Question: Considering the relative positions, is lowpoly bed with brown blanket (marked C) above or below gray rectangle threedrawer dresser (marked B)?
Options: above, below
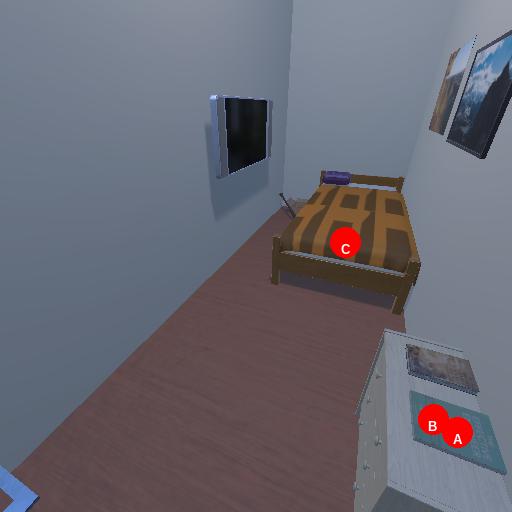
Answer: above